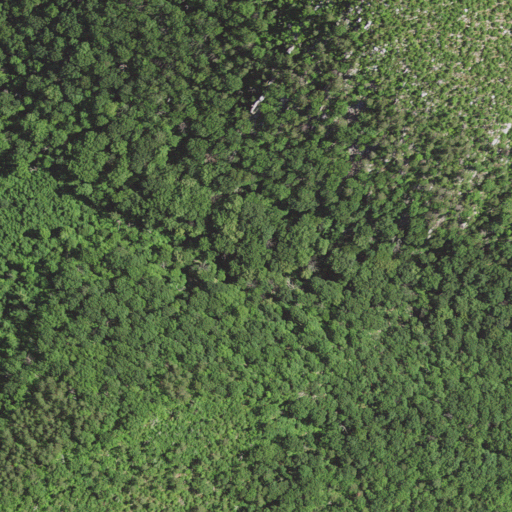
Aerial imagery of gap in Virginia named Peterfish Gap containing deciduous forest, mixed forest, and pasture